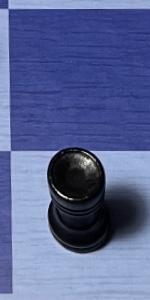
Label: Rook_Black